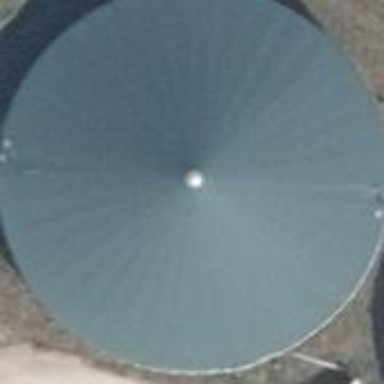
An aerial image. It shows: Storage tank that is man-made.